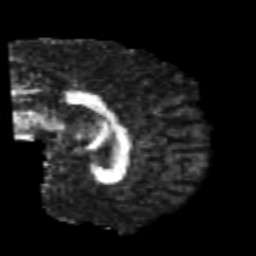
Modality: FA
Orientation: sagittal
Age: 24
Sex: male
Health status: healthy
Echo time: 0.074 s